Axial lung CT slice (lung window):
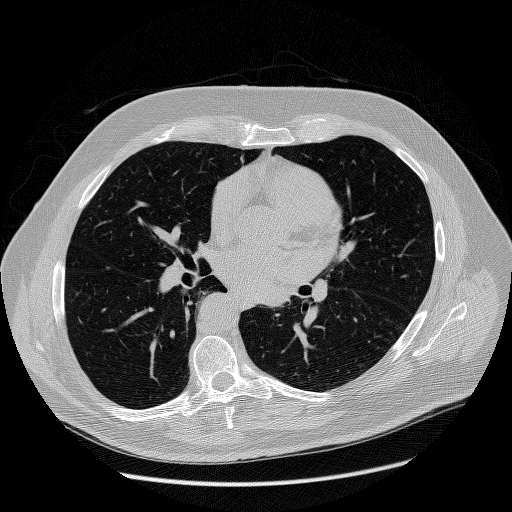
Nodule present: no